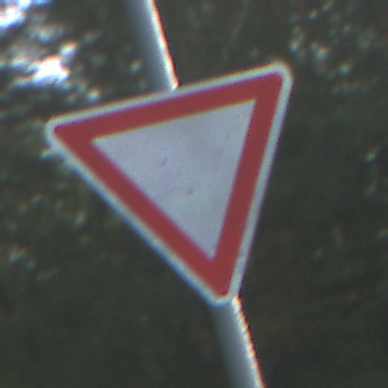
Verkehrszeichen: VorfahrtGewaehren
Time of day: SunriseSunset
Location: Outdoor (Nature)
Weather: PartlyCloudy
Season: NotSpecified
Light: Natural